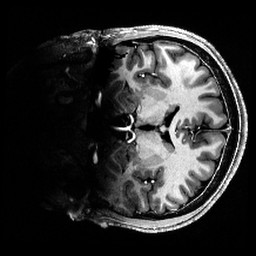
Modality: T1w
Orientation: coronal
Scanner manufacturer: siemens
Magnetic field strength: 6.98 T
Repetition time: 5 s
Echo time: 0.00343 s